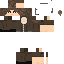
A female human skin with medium skin, wearing brown long hair dressed in a blue hoodie and black pants, featuring a closed mouth.